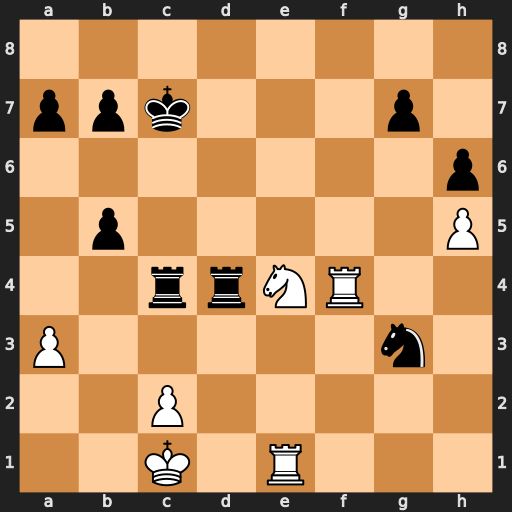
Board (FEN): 8/ppk3p1/7p/1p5P/2rrNR2/P5n1/2P5/2K1R3
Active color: w
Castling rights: -
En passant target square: -
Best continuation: Rf7+ Rd7 Rxd7+